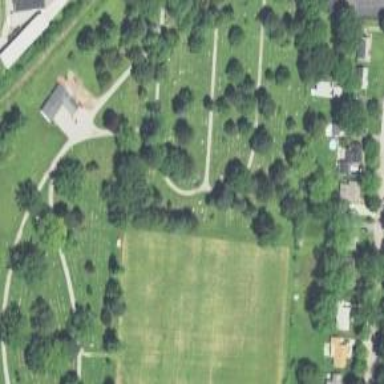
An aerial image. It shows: Cemetery.